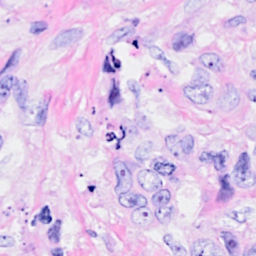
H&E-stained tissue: Breast